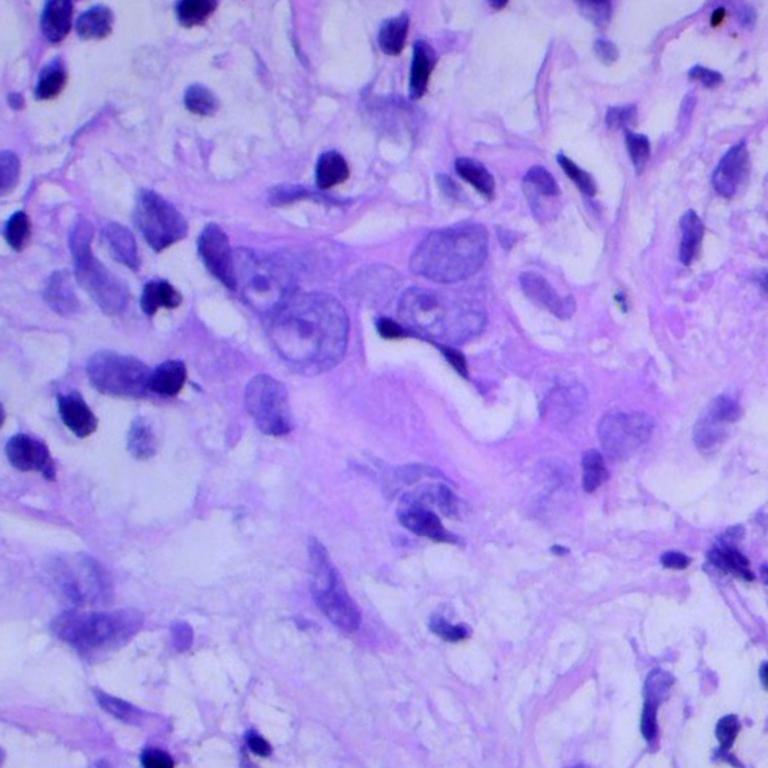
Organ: lung
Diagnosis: adenocarcinomas